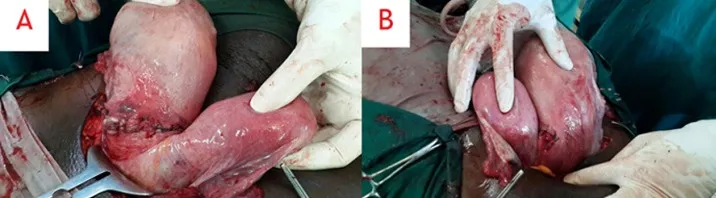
Intraoperative images of A) anterior and B) posterior aspects of the exteriorized uterus didelphys with each hemi-uterus having its own fallopian tube and ovary; the smaller, bulky, non-gravid left uterus was located adjacent to the lower uterine segment incision made on the right uterus.
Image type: medical_photograph (other_medical_photograph)